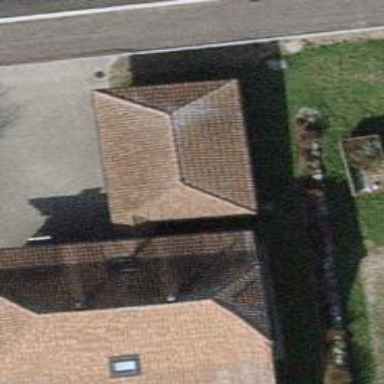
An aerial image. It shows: Garage.